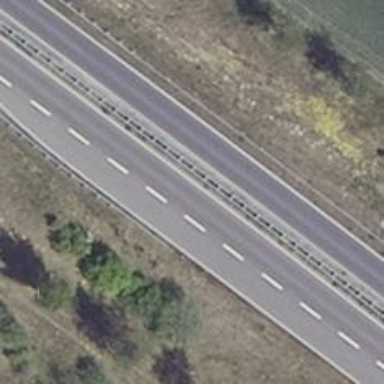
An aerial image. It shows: Trunk highway.